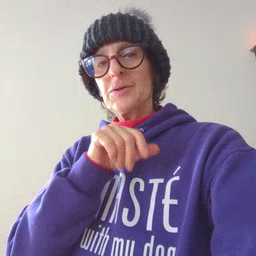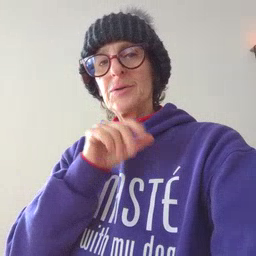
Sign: bird